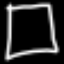
Label: square